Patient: sex F, age 48
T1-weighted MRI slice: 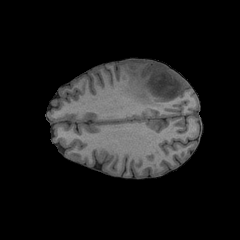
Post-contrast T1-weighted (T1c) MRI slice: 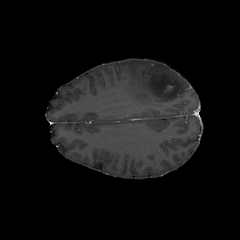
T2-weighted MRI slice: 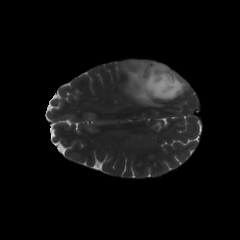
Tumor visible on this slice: yes
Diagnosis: Astrocytoma, IDH-mutant
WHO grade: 3